A bearing vibration time series has been folded into this square grayscale image, one row per segment of consecutive samples. Determine the bearing's health state. Answer with exactly one of: normal, inner_race, outer_race, ball.
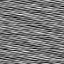
Answer: normal